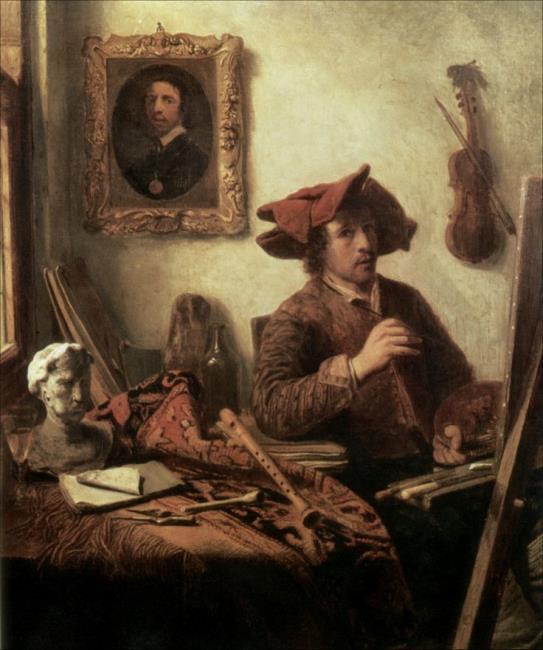
Title: Self-portrait of Job Adriaensz. Berckheyde (1630-1693)
Artist: Job Berckheyde
Earliest date: 1675
Latest date: 1675
Genre: painting
Iconography: Tobacco
Keywords: man's portrait, self-portrait, knee-length portrait, head to the right, body facing right, sitting, facing front, beret, studio (workspace), easel, artists' brush, palette, painting, portrait (depicted), bust (sculpture), violin, flute, oriental tablecloth, pipe, window